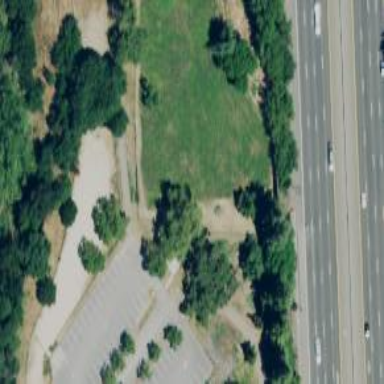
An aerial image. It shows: Dog park for leisure land.